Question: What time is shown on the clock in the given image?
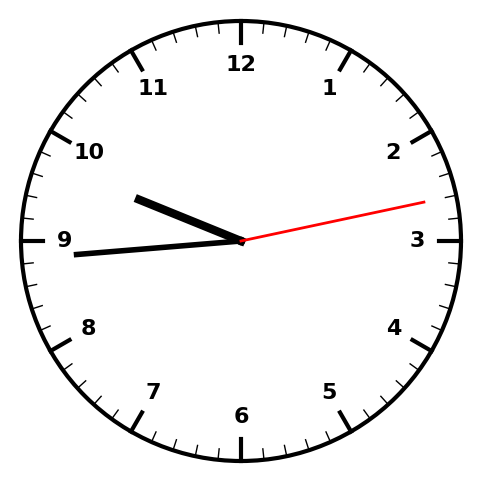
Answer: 09:44:13